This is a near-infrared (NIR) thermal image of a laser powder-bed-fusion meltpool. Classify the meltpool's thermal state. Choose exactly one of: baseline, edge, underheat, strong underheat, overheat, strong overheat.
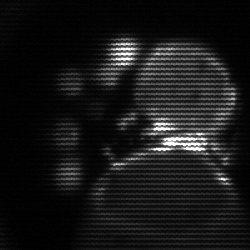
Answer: edge